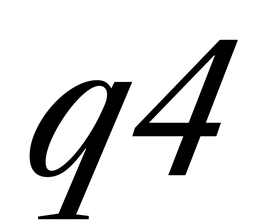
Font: LibreCaslonText-Italic_Italic